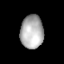
Tissue: lung
Cell type: Epithelial cells
Senescence score: 0.2402
Nuclear area (px): 755
Mean DAPI intensity: 174.993